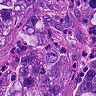
Metastatic tissue present: yes